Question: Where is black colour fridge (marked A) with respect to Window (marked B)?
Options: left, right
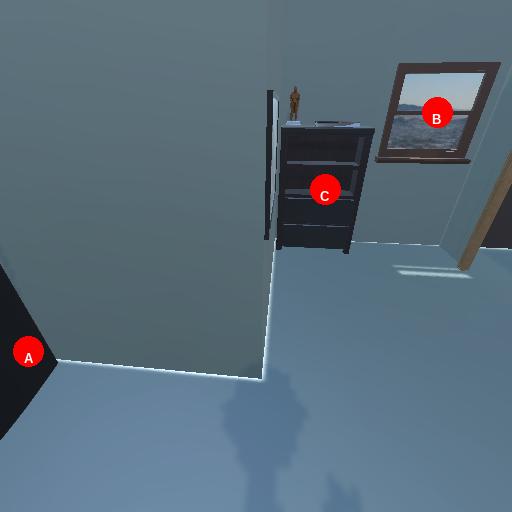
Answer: left